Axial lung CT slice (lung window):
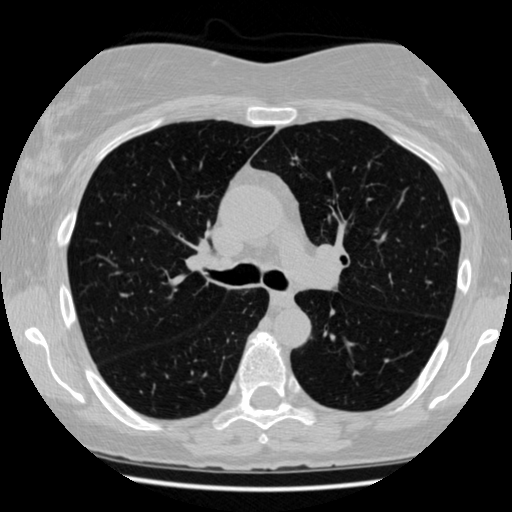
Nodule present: no